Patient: sex M, age 28
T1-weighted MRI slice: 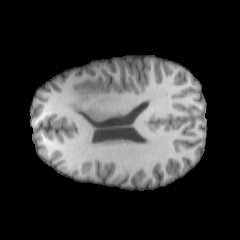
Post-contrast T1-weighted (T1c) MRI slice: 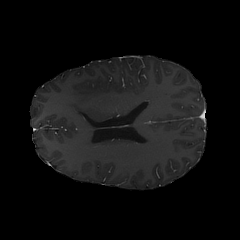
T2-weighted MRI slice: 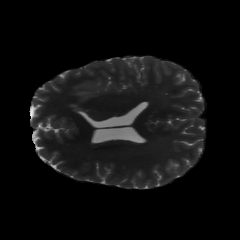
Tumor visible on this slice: yes
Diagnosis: Astrocytoma, IDH-mutant
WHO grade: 2